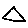
Label: triangle